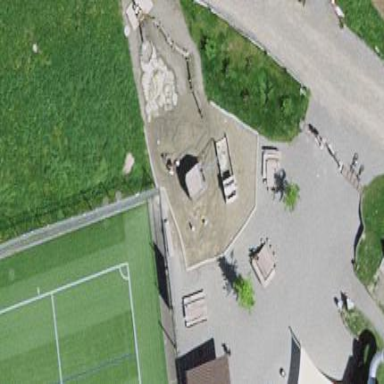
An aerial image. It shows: Sandpit playground.